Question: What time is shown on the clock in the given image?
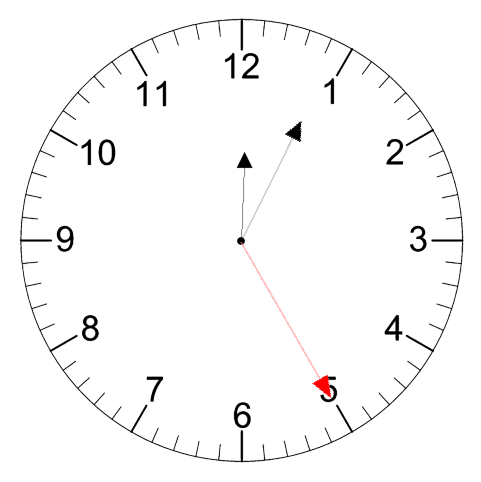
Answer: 12:04:25